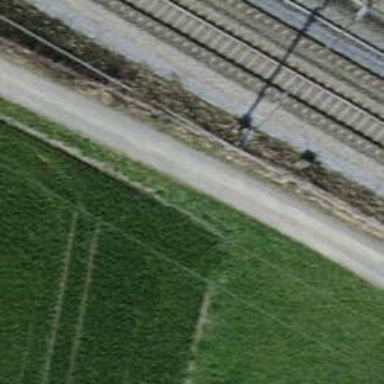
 classified as grade2 track. Only agricultural vehicles are allowed on this road."